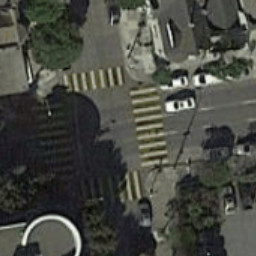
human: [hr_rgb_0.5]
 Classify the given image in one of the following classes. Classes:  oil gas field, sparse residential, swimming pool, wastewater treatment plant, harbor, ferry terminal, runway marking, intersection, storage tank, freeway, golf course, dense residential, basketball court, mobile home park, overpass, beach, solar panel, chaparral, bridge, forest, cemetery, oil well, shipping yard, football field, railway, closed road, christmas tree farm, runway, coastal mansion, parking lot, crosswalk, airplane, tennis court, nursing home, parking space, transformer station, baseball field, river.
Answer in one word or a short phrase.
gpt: crosswalk